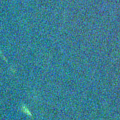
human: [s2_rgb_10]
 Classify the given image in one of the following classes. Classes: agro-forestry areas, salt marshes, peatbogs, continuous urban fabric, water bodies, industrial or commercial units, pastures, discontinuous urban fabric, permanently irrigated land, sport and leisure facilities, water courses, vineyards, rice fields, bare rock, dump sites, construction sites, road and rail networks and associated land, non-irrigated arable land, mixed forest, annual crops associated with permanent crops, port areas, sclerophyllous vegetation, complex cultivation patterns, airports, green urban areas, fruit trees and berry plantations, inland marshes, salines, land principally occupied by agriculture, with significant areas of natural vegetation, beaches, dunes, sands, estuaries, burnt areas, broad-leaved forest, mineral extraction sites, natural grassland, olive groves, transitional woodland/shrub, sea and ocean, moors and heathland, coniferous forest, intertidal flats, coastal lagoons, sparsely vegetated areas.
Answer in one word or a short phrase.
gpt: sea and ocean